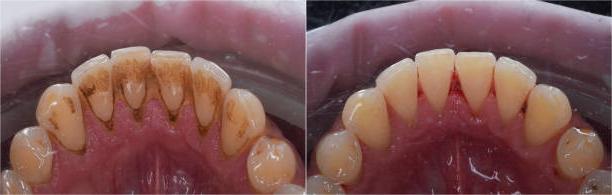
Condition: Calculus